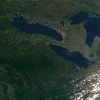
Label: land